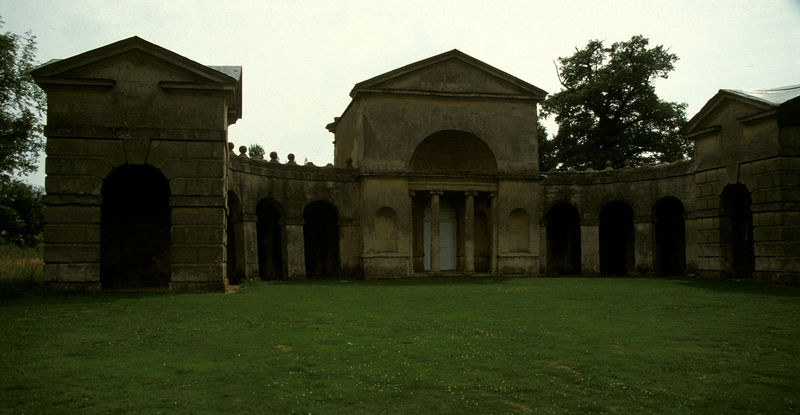
Titel: Temple of Venus, Gesamtansicht
Künstler: William Kent
Standort: Stowe, Buckinghamshire
Institution: Stowe Landscape Gardens
Schlagwörter: baum, blau, blätter, dunkel, himmel, weiß, bäume, gelb, grün, ocker, braun, grau, hell, pfeiler, stützen, säule, säulen, tür, anlage, blüten, dach, gebäude, gras, haus, park, rasen, wiese, alt, architektur, stein, steine, dämmerung, natur, klassizismus, england, schräg, rund, garten, farbig, düster, bogen, verlassen, dächer, giebel, mauer, farbe, massiv, rundbogen, verzierung, durchgang, tor, galerie, foto, fotografie, photographie, bögen, eingang, gang, nische, umgang, gewölbe, offen, laufgang, torbogen, denkmal, mauerwerk, draußen, symmetrisch, kugeln, friedhof, arkaden, kapitelle, rom, halbkreis, halbrund, dreiecksgiebel, portal, villa, sims, gesims, quader, voluten, sandstein, ionisch, portikus, griechisch, mittelalter, rundbögen, grünfläche, tempel, mausoleum, bau, englisch, römisch, grabmal, forum, monument, säulengang, bauwerk, tympanon, nischen, mittelbau, romanisch, palladio, dreieckgiebel, rundgang, vorhalle, stützenwechsel, schmucklos, schlußstein, architekturfotografie, kuppek, grabanlage, gebrochen, trist, bath, agraffe, verwittert, süster, schlechtes foto, elysian fields, römiisch, solute, soto, wuader, säulenaumgang